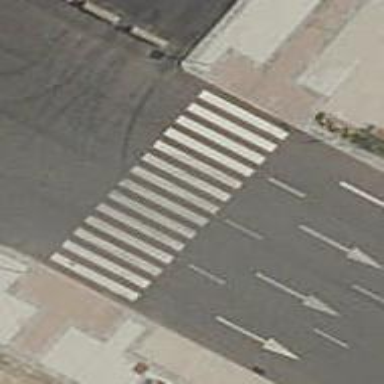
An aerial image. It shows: Uncontrolled zebra crossing on the road.